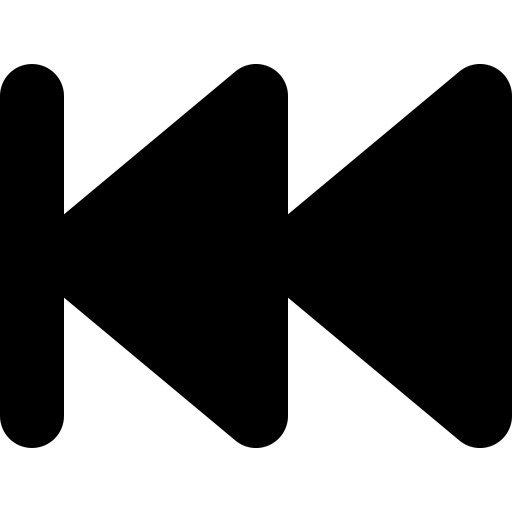
Tags: icon, FontAwesome, fa-icon, solid, backward, fast